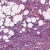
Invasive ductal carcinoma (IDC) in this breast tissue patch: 1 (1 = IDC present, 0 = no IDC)